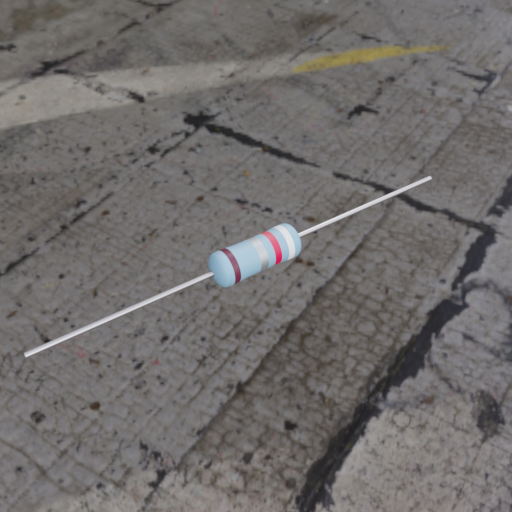
Resistor colour bands (in order): brown, silver, red, white